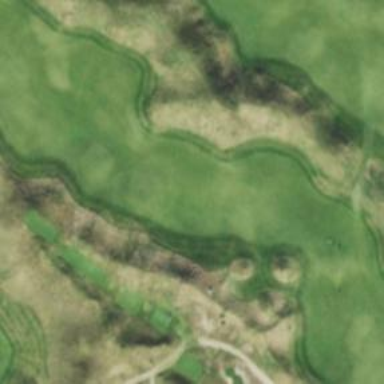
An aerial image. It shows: Golf fairway surrounded by grass.